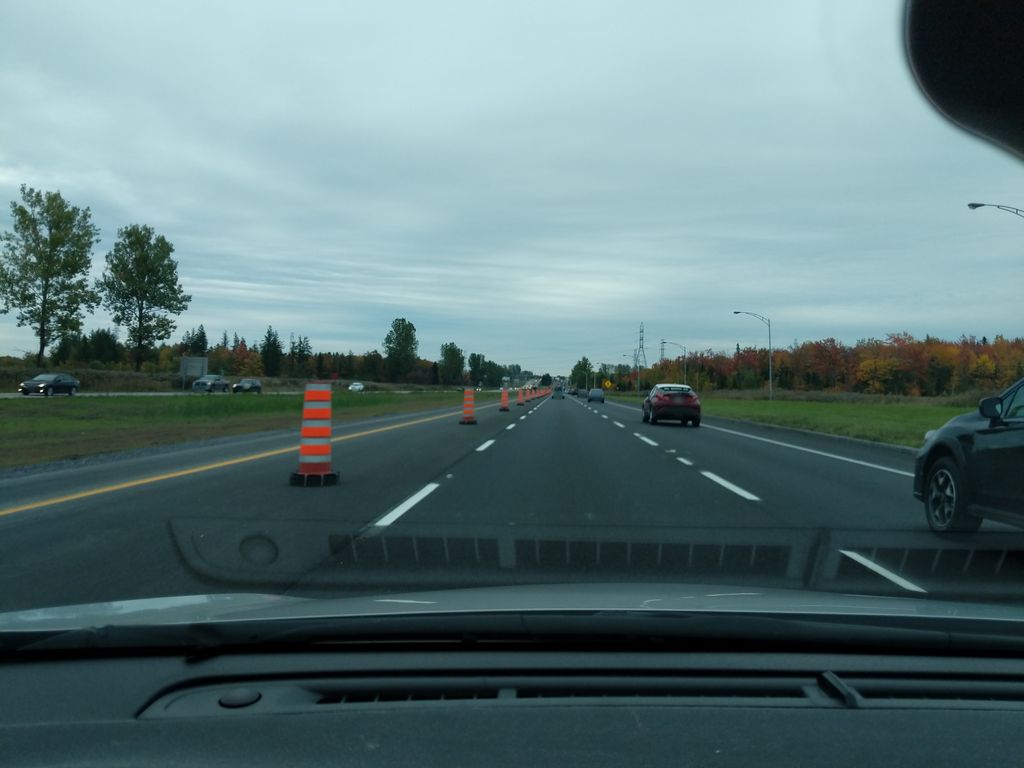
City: quebec_city